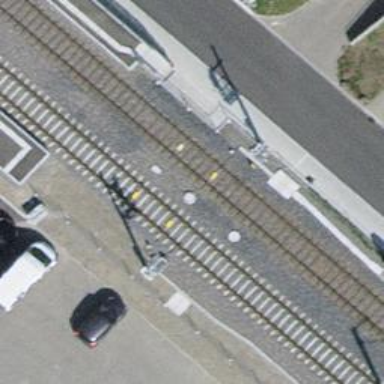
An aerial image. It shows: Railway signal.